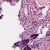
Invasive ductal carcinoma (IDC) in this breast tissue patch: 1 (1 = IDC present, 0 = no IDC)